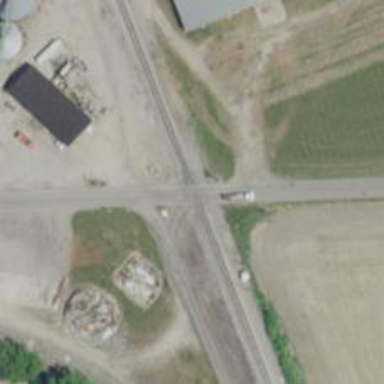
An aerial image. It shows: Railway level crossing.